Question: I added a Navigation Bar manually, it doesn't even have a navigationController. Initially I had hard time adding it, but now I have hard time deleting it.

I tried all combinations of delete, shift+delete, ctrl+delete and more. Nothing works, I really don't want it there. It actually creates 2 bars.
Last resort would be to delete the viewcontroller and create a new one. But I'm curious on why it happens. I don't know if it's just me, but this new Xcode seems more buggy. It crashes frequently.
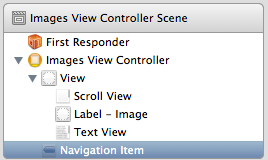
Answer: I found the issue, I previously did an Embed-in NavigationController which I didn't notice, my bad. My storyboard is kinda cluttered right now, that's the reason it went unnoticed. I should organize it asap.